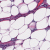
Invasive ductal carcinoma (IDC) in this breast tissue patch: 1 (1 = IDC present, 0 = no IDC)